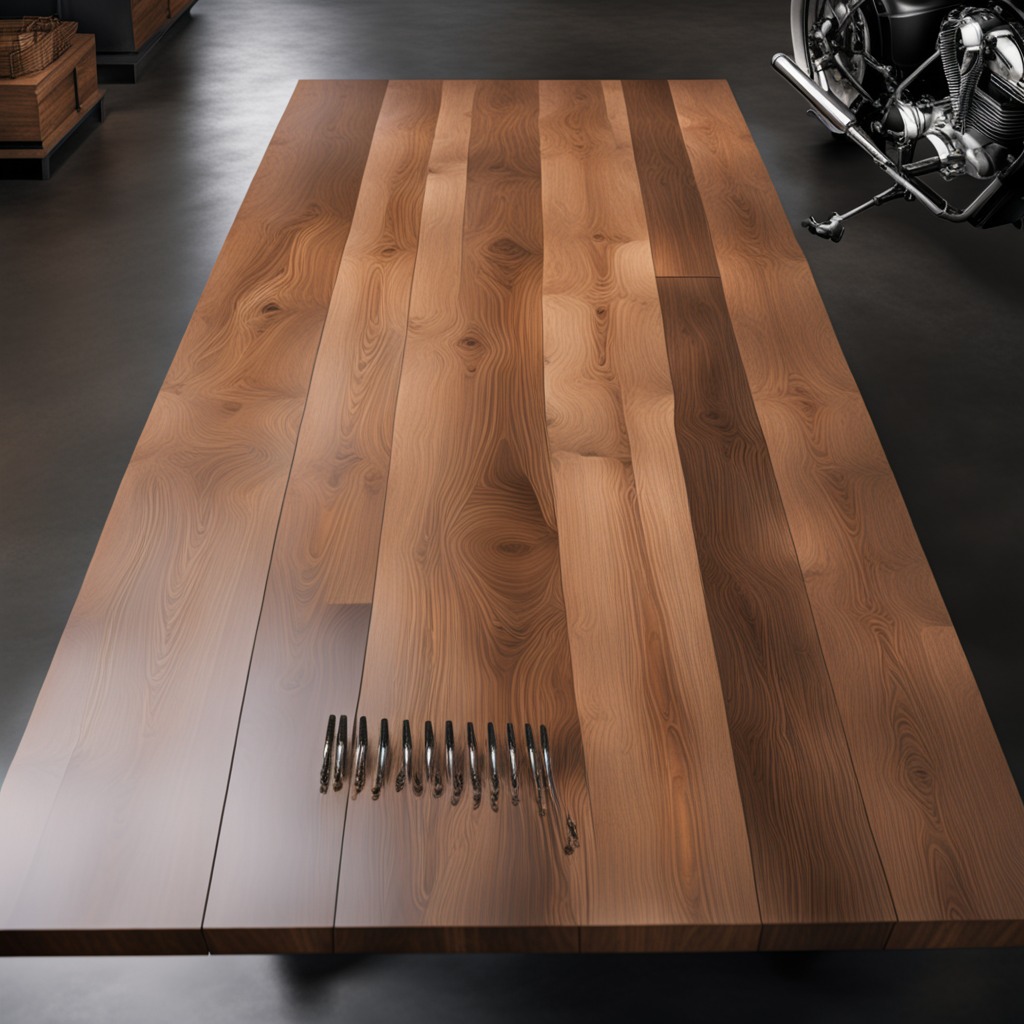
A coiled metal spring is lying on the oil-spilled wooden table in a vintage motorcycle garage.